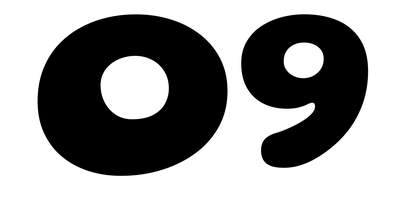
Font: Gluten_Bold